Question: Does anyone know how to make the translucent navigation bar (on 4.4) overlap and show the content view (in this case, a ListView) under it?
If may appear transparent in this screenshot (which is of the app I'm currently developing for my employer), but if the list goes on below the bottom of the screen, the list items that go under the navigation bar are covered by it and cannot be seen.
An example of what I'm looking to do is the Google Now component of the Google Edition Launcher on the Nexus 5. The navigation bar is completely transparent and shows the TextViews and everything under it, the only part of the navigation bar you see if the outlines of the buttons themselves.

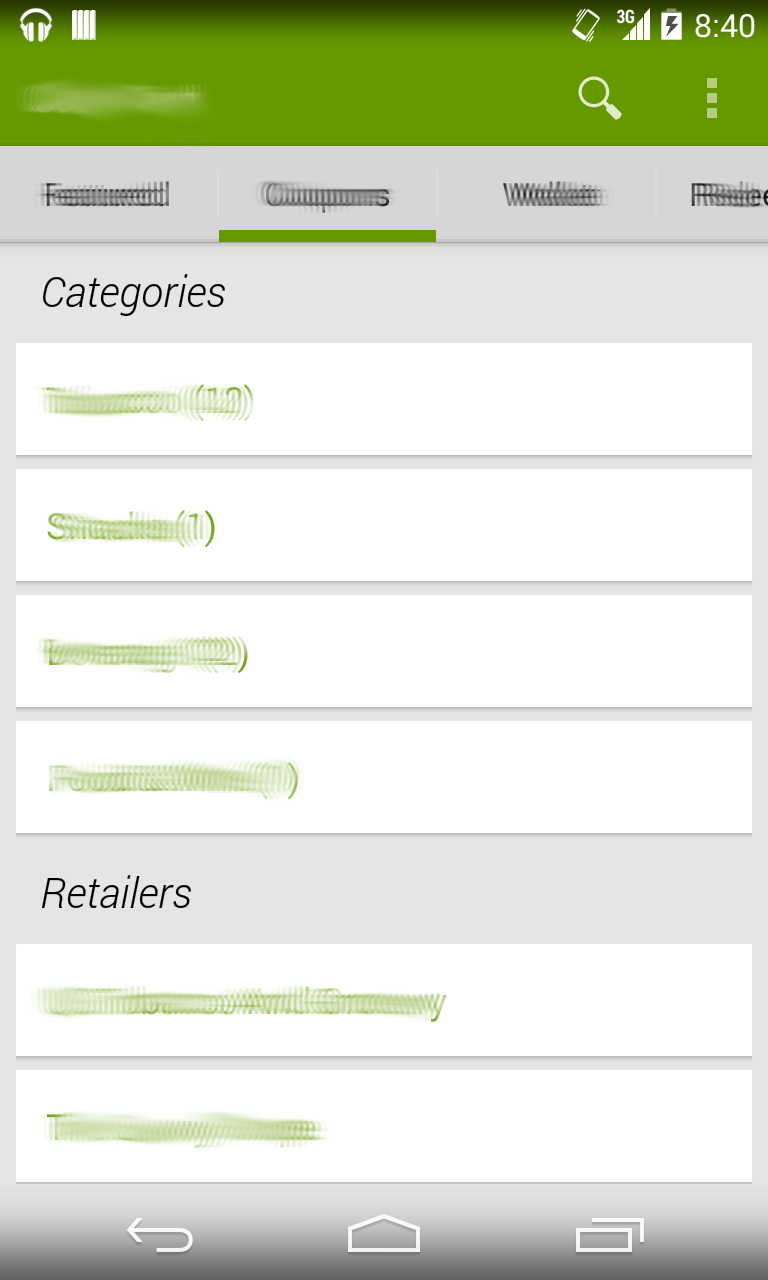
Answer: I found half of a solution.
It appears the use of the 'android:fitsSystemWindows' theme attribute is what prevents the behavior I want. If I set this attribute to false, the navigation bar displays a ListView as it scrolls underneath it; however, the list also goes under the action bar now which is a problem.
:
<URL>